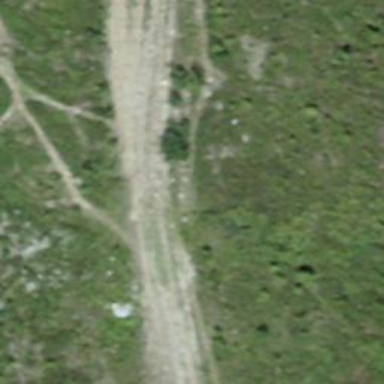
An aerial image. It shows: Downhill piste that is groomed in classic style.